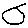
Label: sun